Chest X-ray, PA view. Patient: 21 years old, sex F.
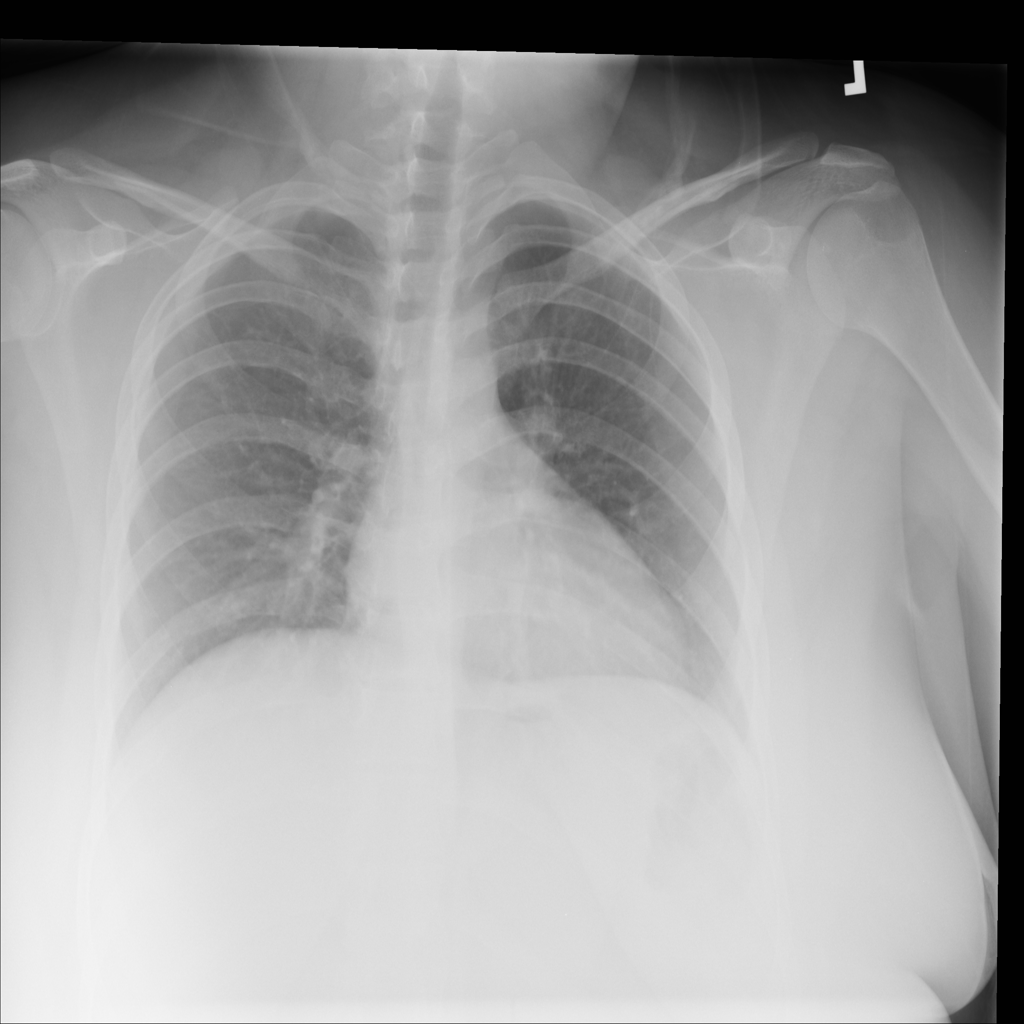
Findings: No Finding